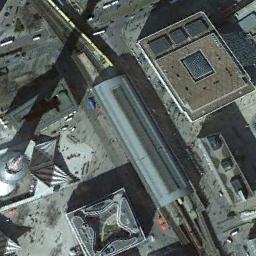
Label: railway_station